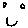
Label: smiley face